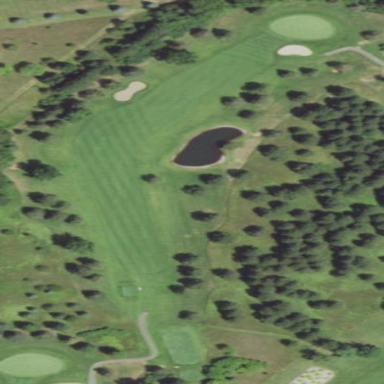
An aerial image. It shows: Rough area on grassy golf course.